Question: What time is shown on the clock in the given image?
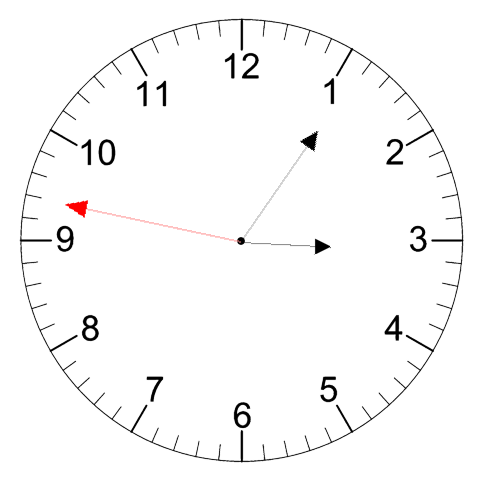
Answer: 03:05:47